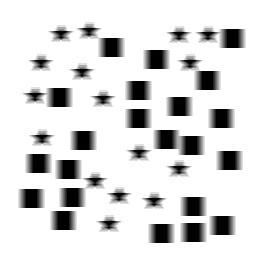
Squares: 22
Triangles: 0
Stars: 16
Total shapes: 38